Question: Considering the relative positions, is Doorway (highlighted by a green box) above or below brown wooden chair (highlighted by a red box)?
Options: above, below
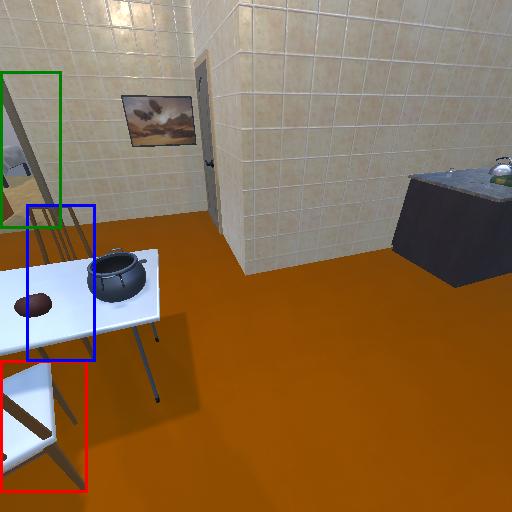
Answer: above